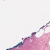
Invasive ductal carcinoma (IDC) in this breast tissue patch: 0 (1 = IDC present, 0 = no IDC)